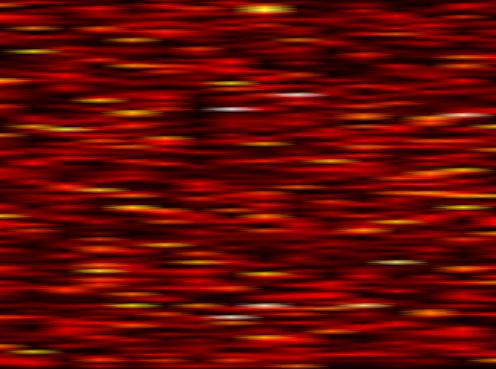
Label: OFDM